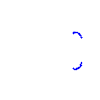
Particle: proton